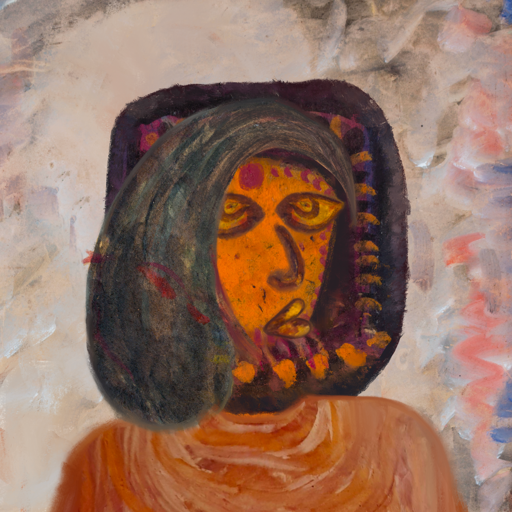
Background: Roy_Bahadur, Head And Neck Side: Doll_w_Hair, Face Side: Comrade, Bust: Pious_Lady, Hair Side: Gypsy_Mother, Head Accessory: Blank, Second Necklace: Blank, Necklace: Blank, Baby: Blank